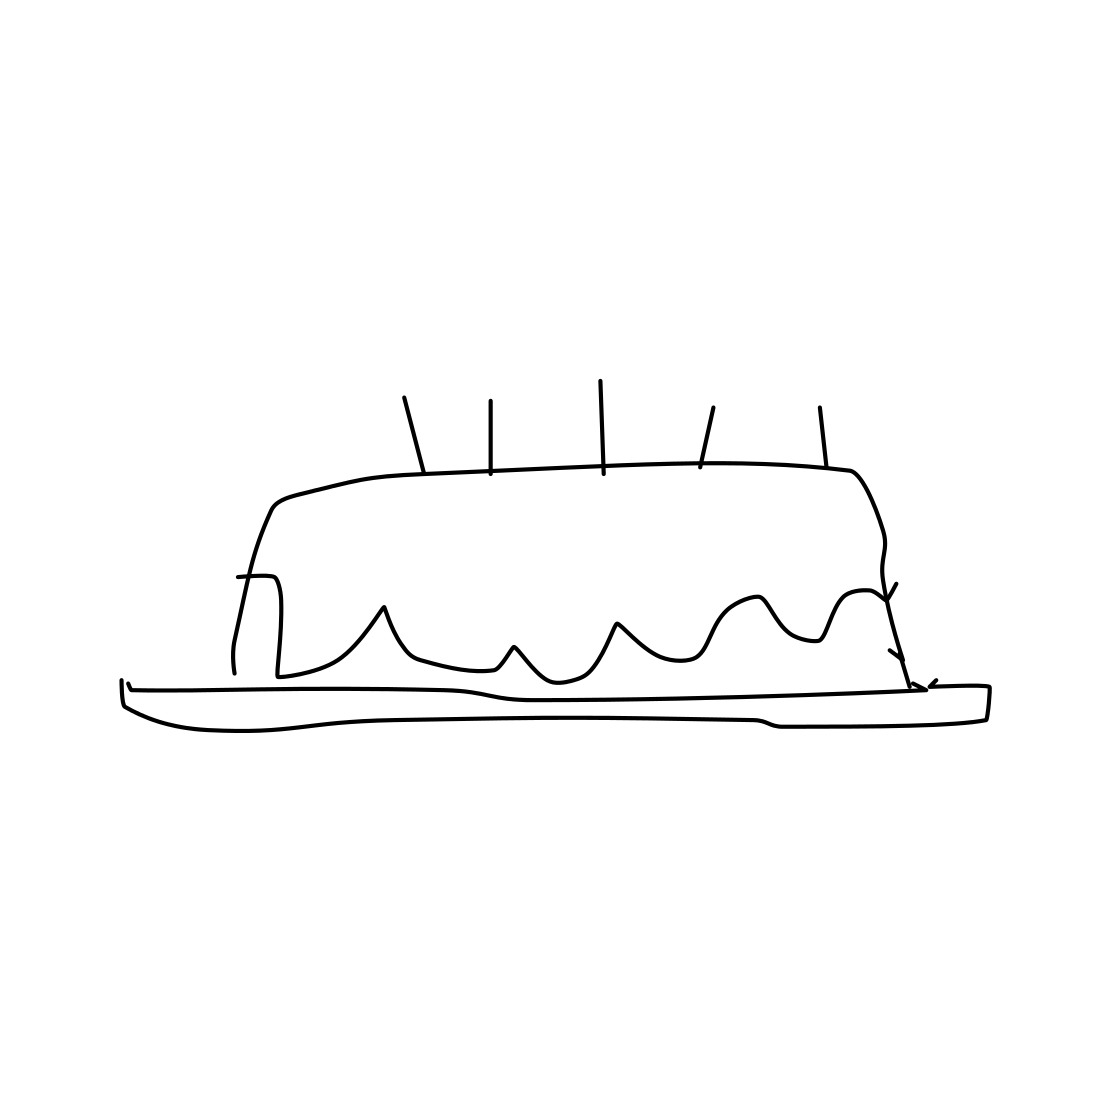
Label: cake